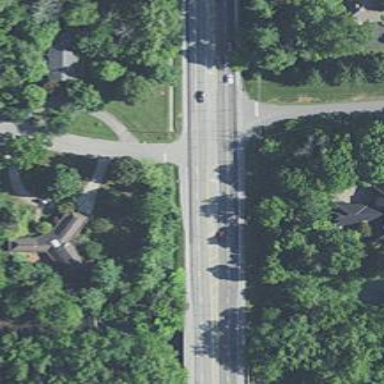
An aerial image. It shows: Asphalt road classified as primary highway.